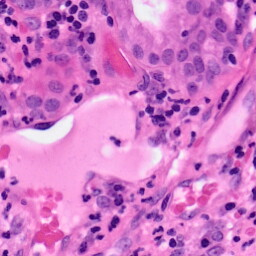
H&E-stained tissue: Pancreatic